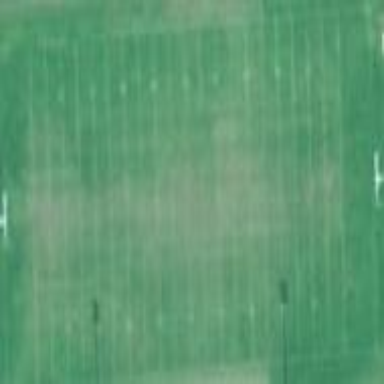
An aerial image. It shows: Pitch for American football.